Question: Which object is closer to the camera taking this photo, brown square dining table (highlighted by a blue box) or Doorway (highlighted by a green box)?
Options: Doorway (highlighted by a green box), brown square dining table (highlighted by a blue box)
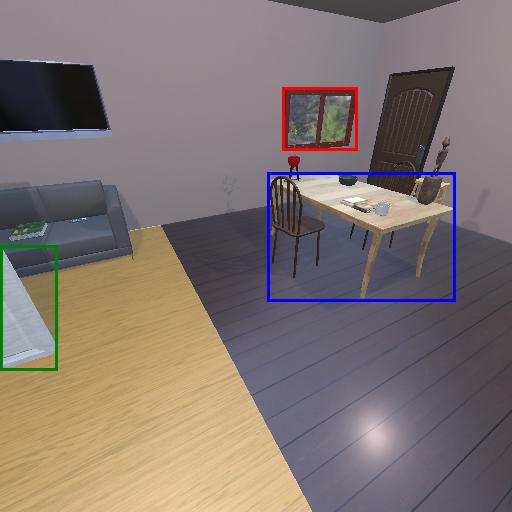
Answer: Doorway (highlighted by a green box)